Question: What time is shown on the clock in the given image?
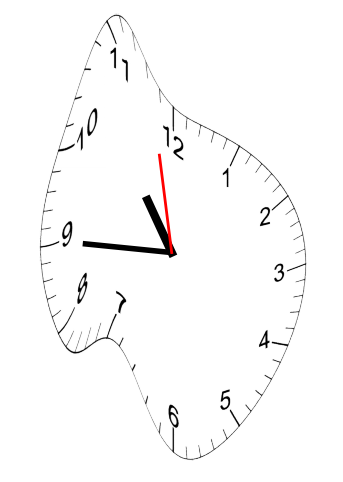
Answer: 10:44:58